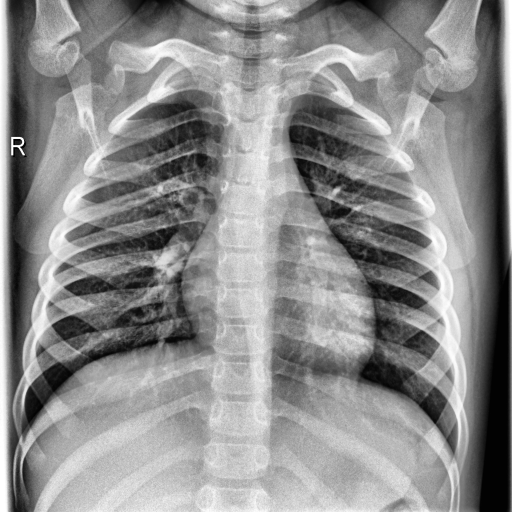
Finding: NORMAL